Question: Currently i'm making a polar plot in matplotlib.
Unfortionaly the step size is 10, like shown below.

How can i change the step size to 6 instead of 10?
The min and max value need to stay automatically, like it is now.
I tried 'maxlags', but I can't get it to work.
With this lines of code i need to set the ranges automatically, which is impossible because I have a lot of polar plots.
'''
ax.set_rmax(2)
ax.set_rticks([0.5, 1, 1.5, 2])
'''
Also
'''
ax.set_yticks(range(0, 60, 6), minor=False)
'''
Does not work.
Here is the currently used code
'''
import matplotlib
import os
import matplotlib.pyplot as plt
#Define arrays
def processDir(file, output, title):
angles=list()
values=list()
lines = [line.rstrip('
') for line in open(file)]
for line in lines: # Iterate lines
stringElement = str.split(line, " ") # Split elements
angle = int(stringElement[0])
value = float(stringElement[1])
angles.append((angle/360)*2*3.<PHONE>)
values.append(value)
# Plot values
ax = plt.subplot(111, projection='polar')
# Deze maakt 6 graden
# ax.set_yticks(range(0, 60, 6), minor=False) # Define the yticks
plt.polar(angles, values, label=title, color="darkviolet")
ax.text(-0.4, 0.3, 'Test
Test', horizontalalignment = 'center', verticalalignment = 'center', transform = ax.transAxes)
ax.legend(bbox_to_anchor=(0., 1.1, 1., .102), loc=3,
ncol=2, mode="expand", borderaxespad=0., frameon=False)
ax.grid(True)
ax.figure.set_size_inches(8, 5)
plt.savefig(output)
plt.show()
folder = "mapje"
for filename in os.listdir(folder):
if filename.endswith(".txt"):
inputPath = os.path.join(folder, filename)
bareName = os.path.splitext(filename)[0]
outputPath = os.path.join(folder, bareName+".pdf")
title = "dB waarde terts " + bareName
processDir(inputPath, outputPath, title)
'''
With text file "1kHz" in the folder called mapje:
'''
0 54.3
5 54.4
10 54.2
15 54.4
20 54.6
25 54.4
30 54.2
35 54.4
40 54.1
45 54.2
50 54.4
55 54.5
60 54.4
65 54.5
70 54.5
75 54.8
80 55.2
85 55.3
90 55.6
95 55.6
100 55.6
105 55.9
110 56.5
115 56.3
120 56.3
125 56.3
130 56.6
135 56.8
140 57
145 57.1
150 57.5
155 57.5
160 57.5
165 57.5
170 57.2
175 57.1
180 57
185 56.2
190 56.6
195 56.5
200 56.6
205 56.9
210 56.8
215 56.7
220 56.9
225 57.1
230 57
235 57
240 56.8
245 57.1
250 57.1
255 57
260 57.3
265 57.3
270 57.4
275 57.3
280 57.4
285 57.3
290 57.1
295 57.2
300 57.1
305 57.1
310 57.1
315 57.3
320 57.2
325 57.3
330 57.2
335 57.3
340 56.9
345 57
355 56.8
360 54.3
'''
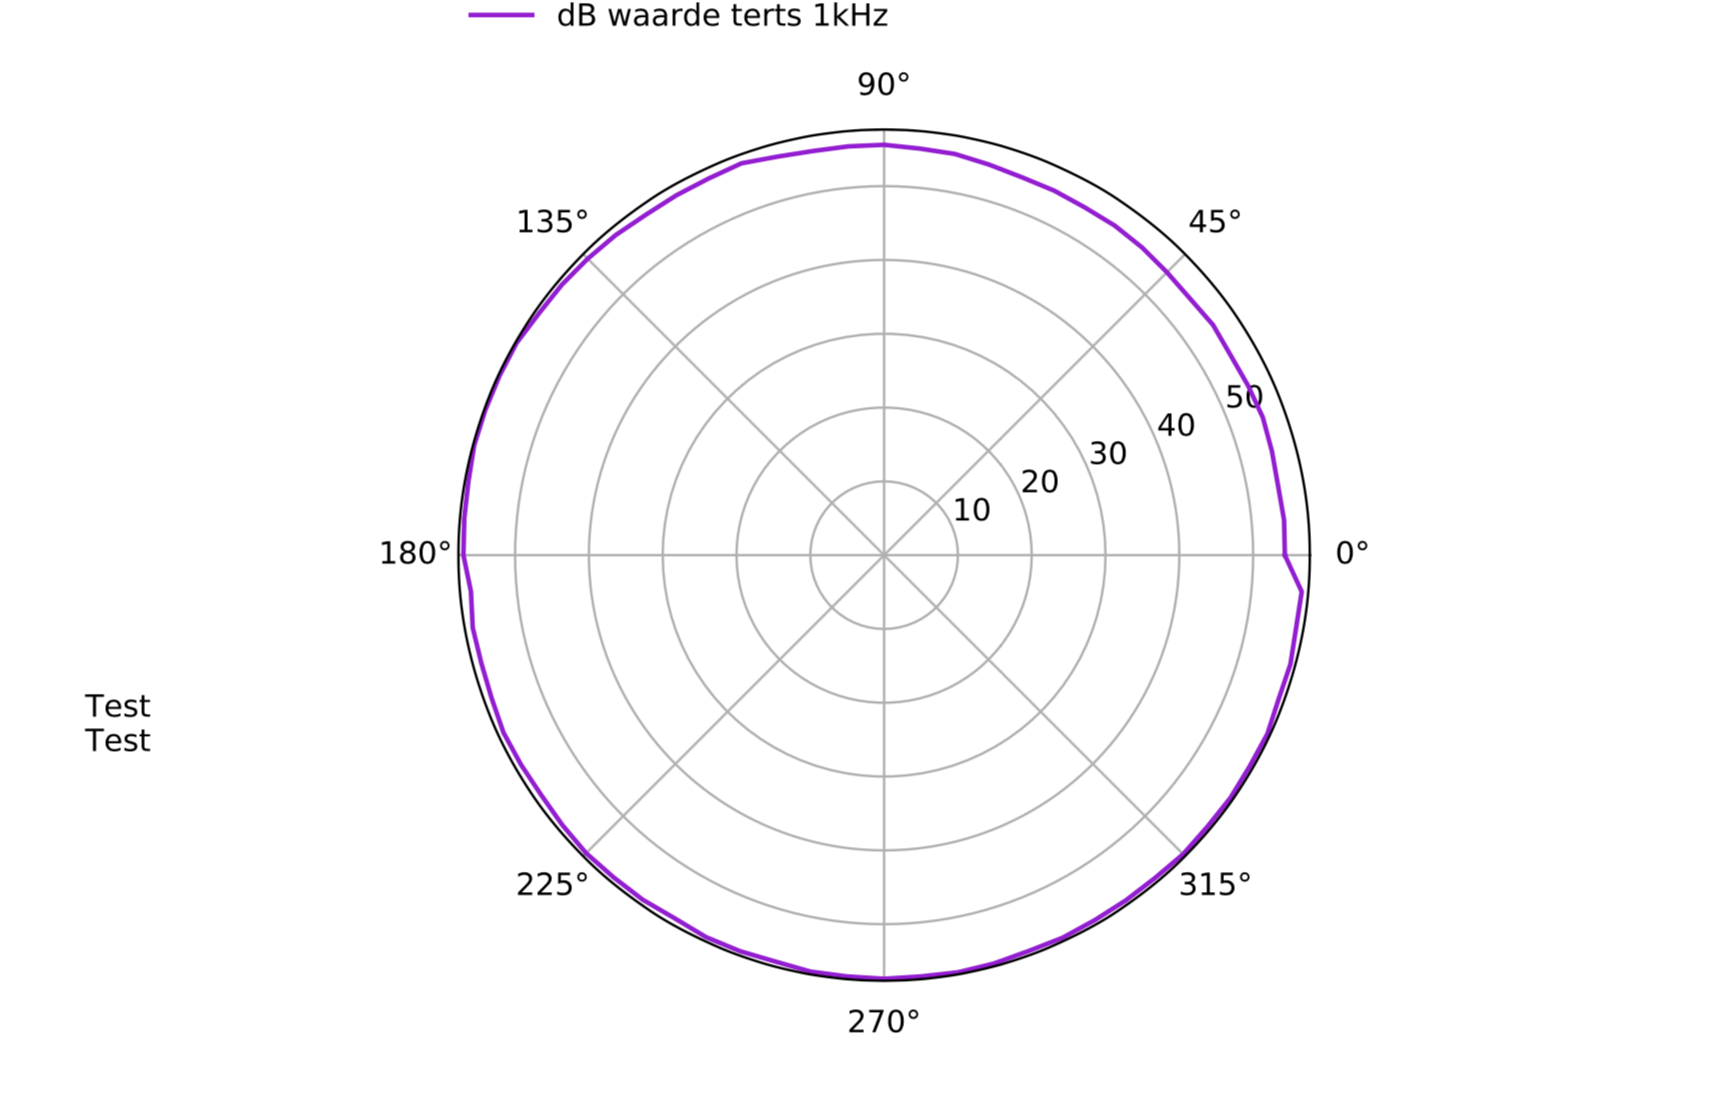
Answer: One way to approach this would be:
'''
import numpy as np
#retrieve automatically generated axis values
axmin = ax.get_rmin()
axmax = ax.get_rmax()
step = 6
#generate new ticklist with desired step size
axlist = np.arange(axmin, axmax + step, step)
#set new ticks
ax.set_rticks(axlist)
'''
Output
<URL>